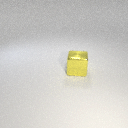
large yellow metal cube